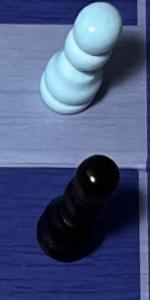
Label: Pawn_Black